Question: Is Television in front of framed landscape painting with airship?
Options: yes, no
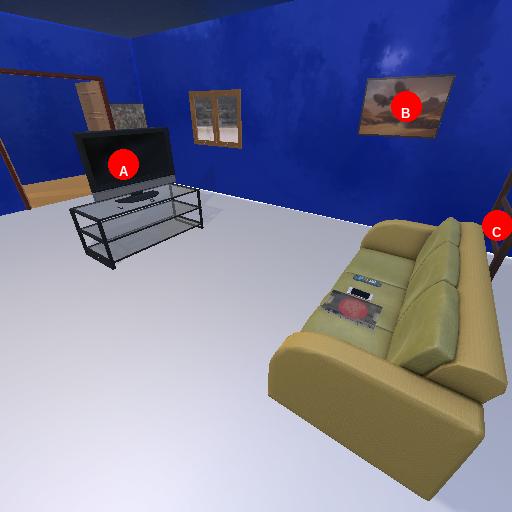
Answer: yes